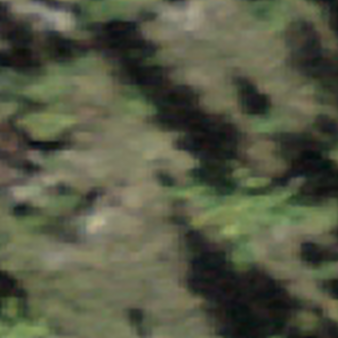
Label: other